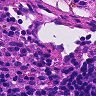
Metastatic tissue present: no